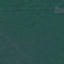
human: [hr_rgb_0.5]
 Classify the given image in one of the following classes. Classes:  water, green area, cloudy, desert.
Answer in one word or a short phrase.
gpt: green area